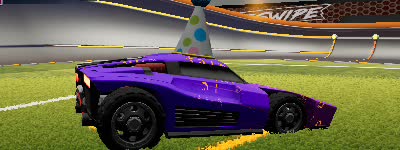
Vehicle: breakout